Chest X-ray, PA view. Patient: 63 years old, sex M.
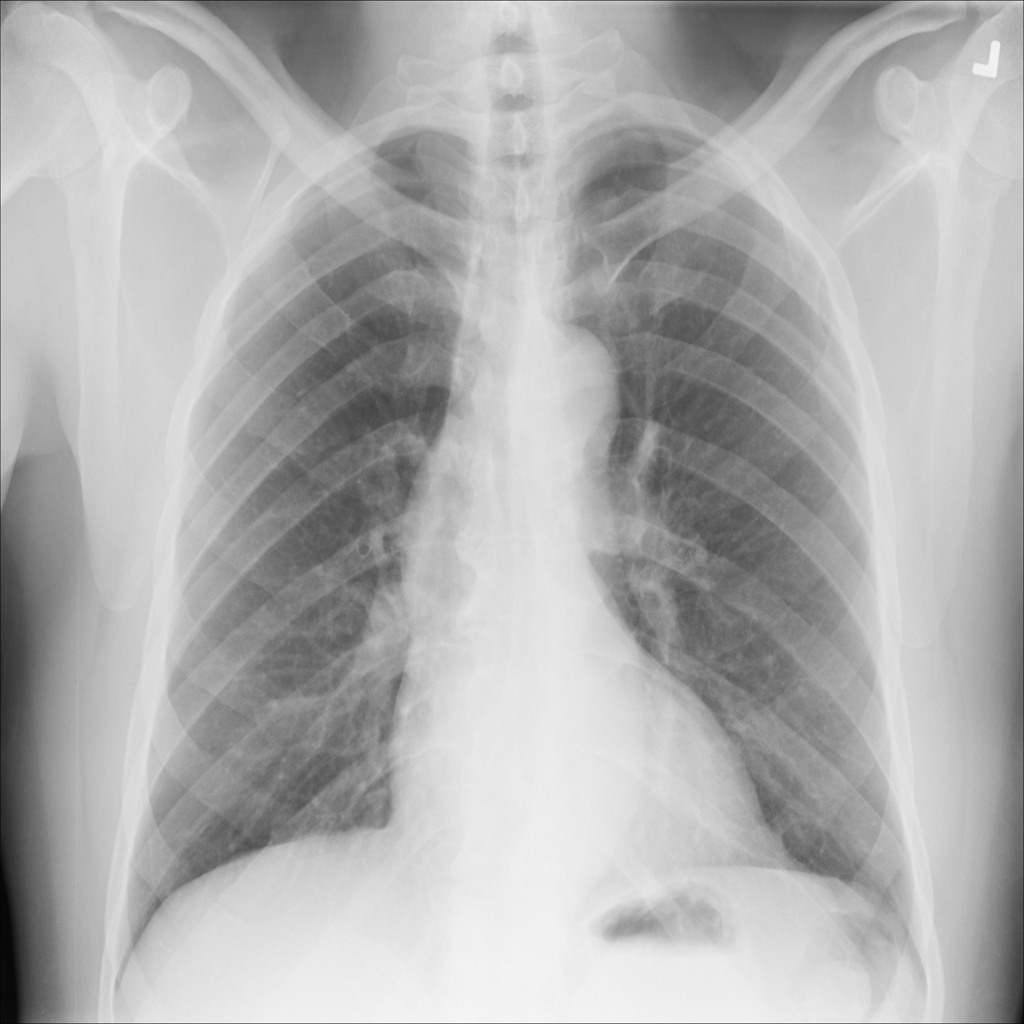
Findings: No Finding